Question: I am trying to add a GLCanvas with OpenGL-Content to a JPanel. The JPanel is inside a JTabbedPane. But when the GLCanvas is inside the JPanel, the Panel is just grey. When I add the GLCanvas directly into the TabbedPane, everything works fine.

Here the working code:
'''
JTabbedPane mainPane = frame.getMainPane();
GLCanvas canvas = cogl.getCanvas();
mainPane.add("OGL",canvas);
'''
An here is the not-working code:
'''
JTabbedPane mainPane = frame.getMainPane();
GLCanvas canvas = cogl.getCanvas();
JPanel panel = new JPanel();
panel.add(canvas);
mainPane.add("OGL",panel);
'''
So how can i get the GLCanvas working inside the JPanel?
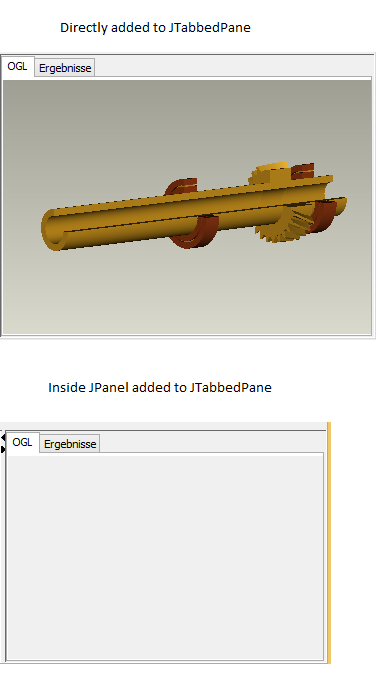
Answer: Seems problem with 'LayoutManager', 'JPanel' use 'FlowLayout' as default change it to 'BorderLayout' like next:
'''
JPanel panel = new JPanel(new BorderLayout());
'''